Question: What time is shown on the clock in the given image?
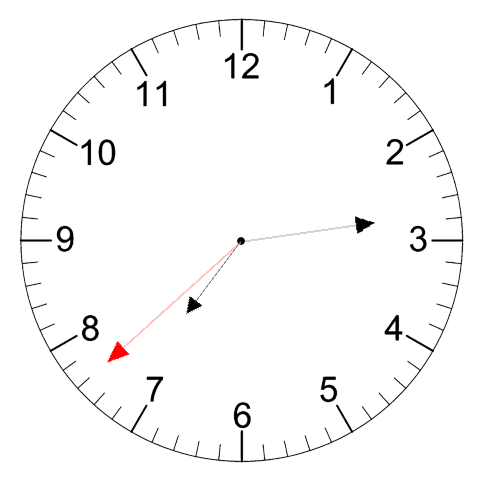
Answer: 07:13:38